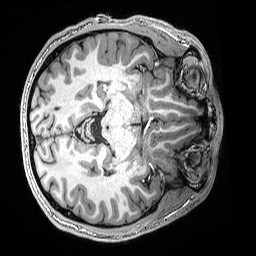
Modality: T1w
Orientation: axial
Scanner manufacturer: siemens
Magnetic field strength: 3 T
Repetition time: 2.53 s
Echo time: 0.0033 s